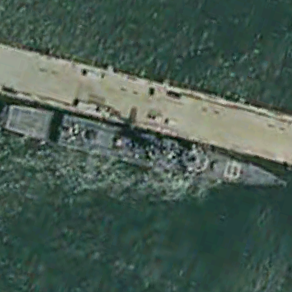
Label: cruiser